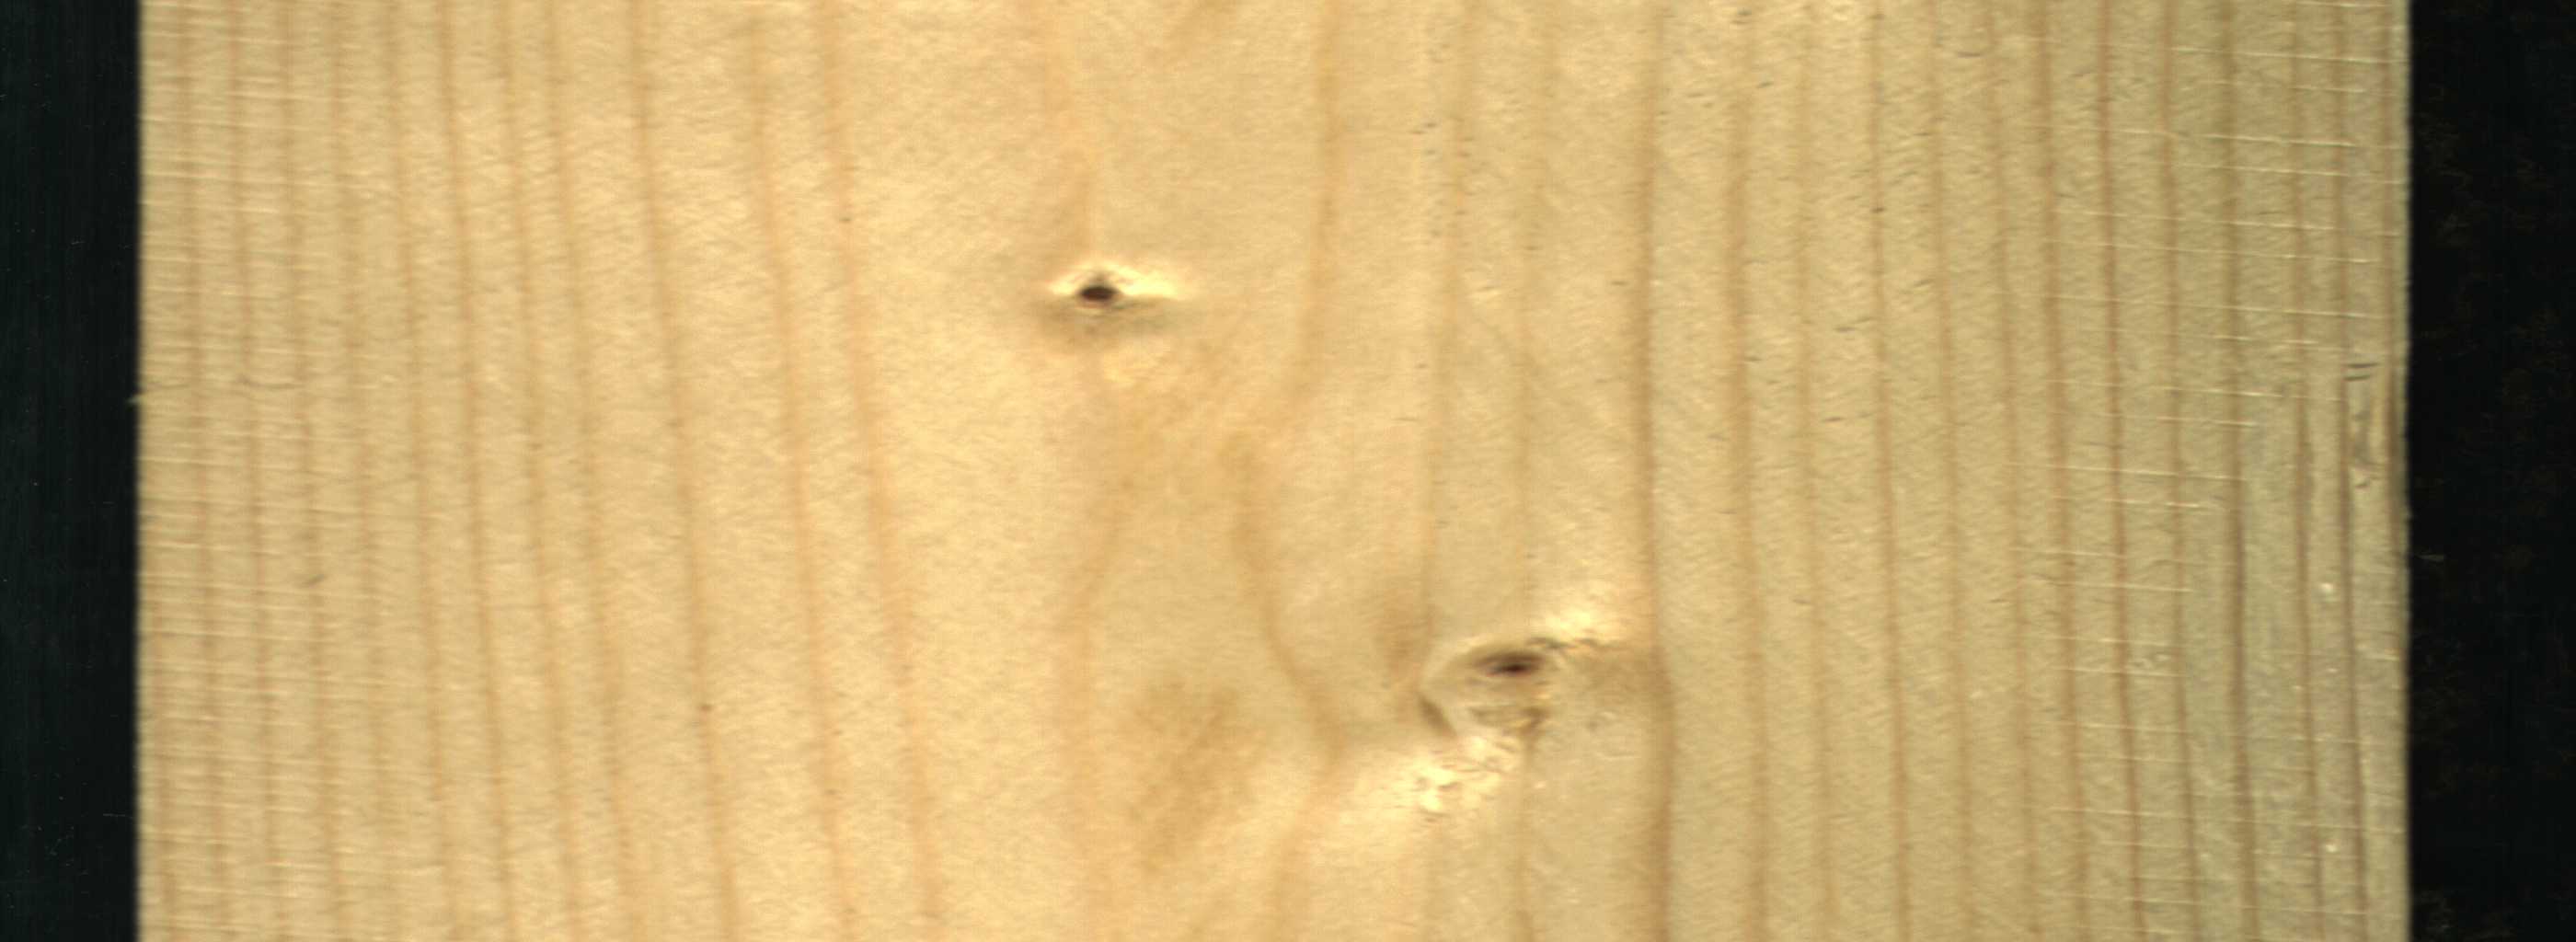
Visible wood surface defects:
Dead_Knot
Live_Knot